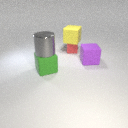
large purple rubber cube in front of small red rubber cube